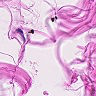
Metastatic tissue present: no